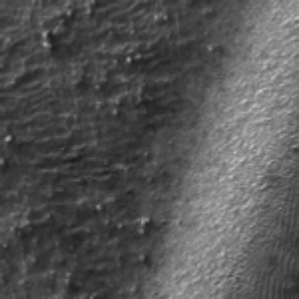
Label: frost